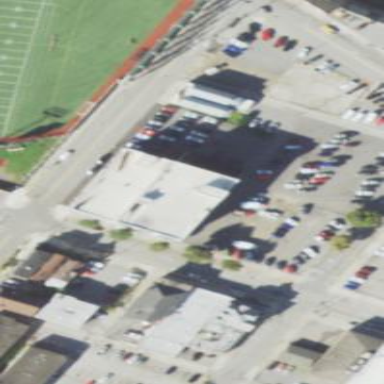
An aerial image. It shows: Car shop building.